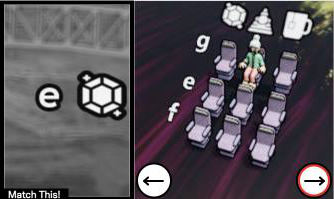
Task: seats
Answer: no